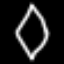
Label: diamond